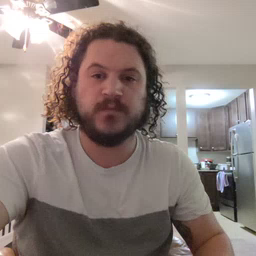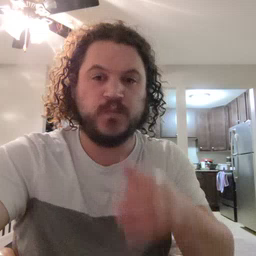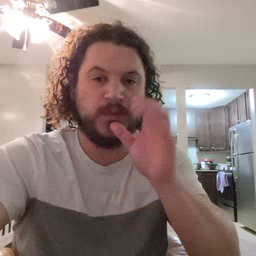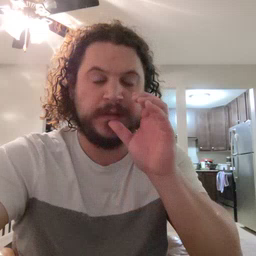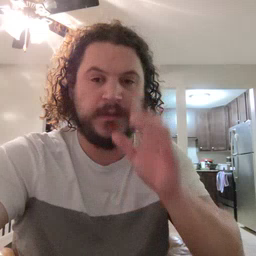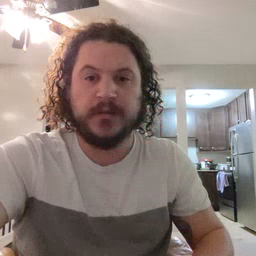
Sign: drink